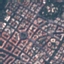
Land use / land cover: Residential